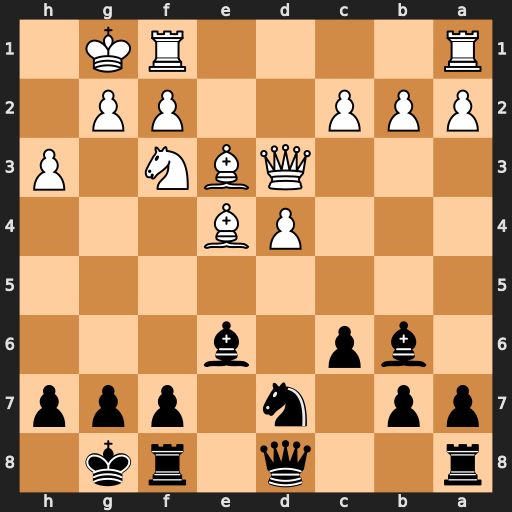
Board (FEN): r2q1rk1/pp1n1ppp/1bp1b3/8/3PB3/3QBN1P/PPP2PP1/R4RK1
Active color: b
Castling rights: -
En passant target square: -
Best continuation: f5 Bxc6 bxc6